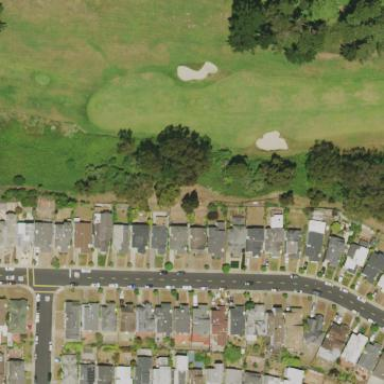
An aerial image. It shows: Area of rough grass used for golf.